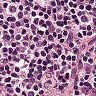
Metastatic tissue present: no